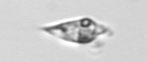
Label: Oxytoxum